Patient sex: M
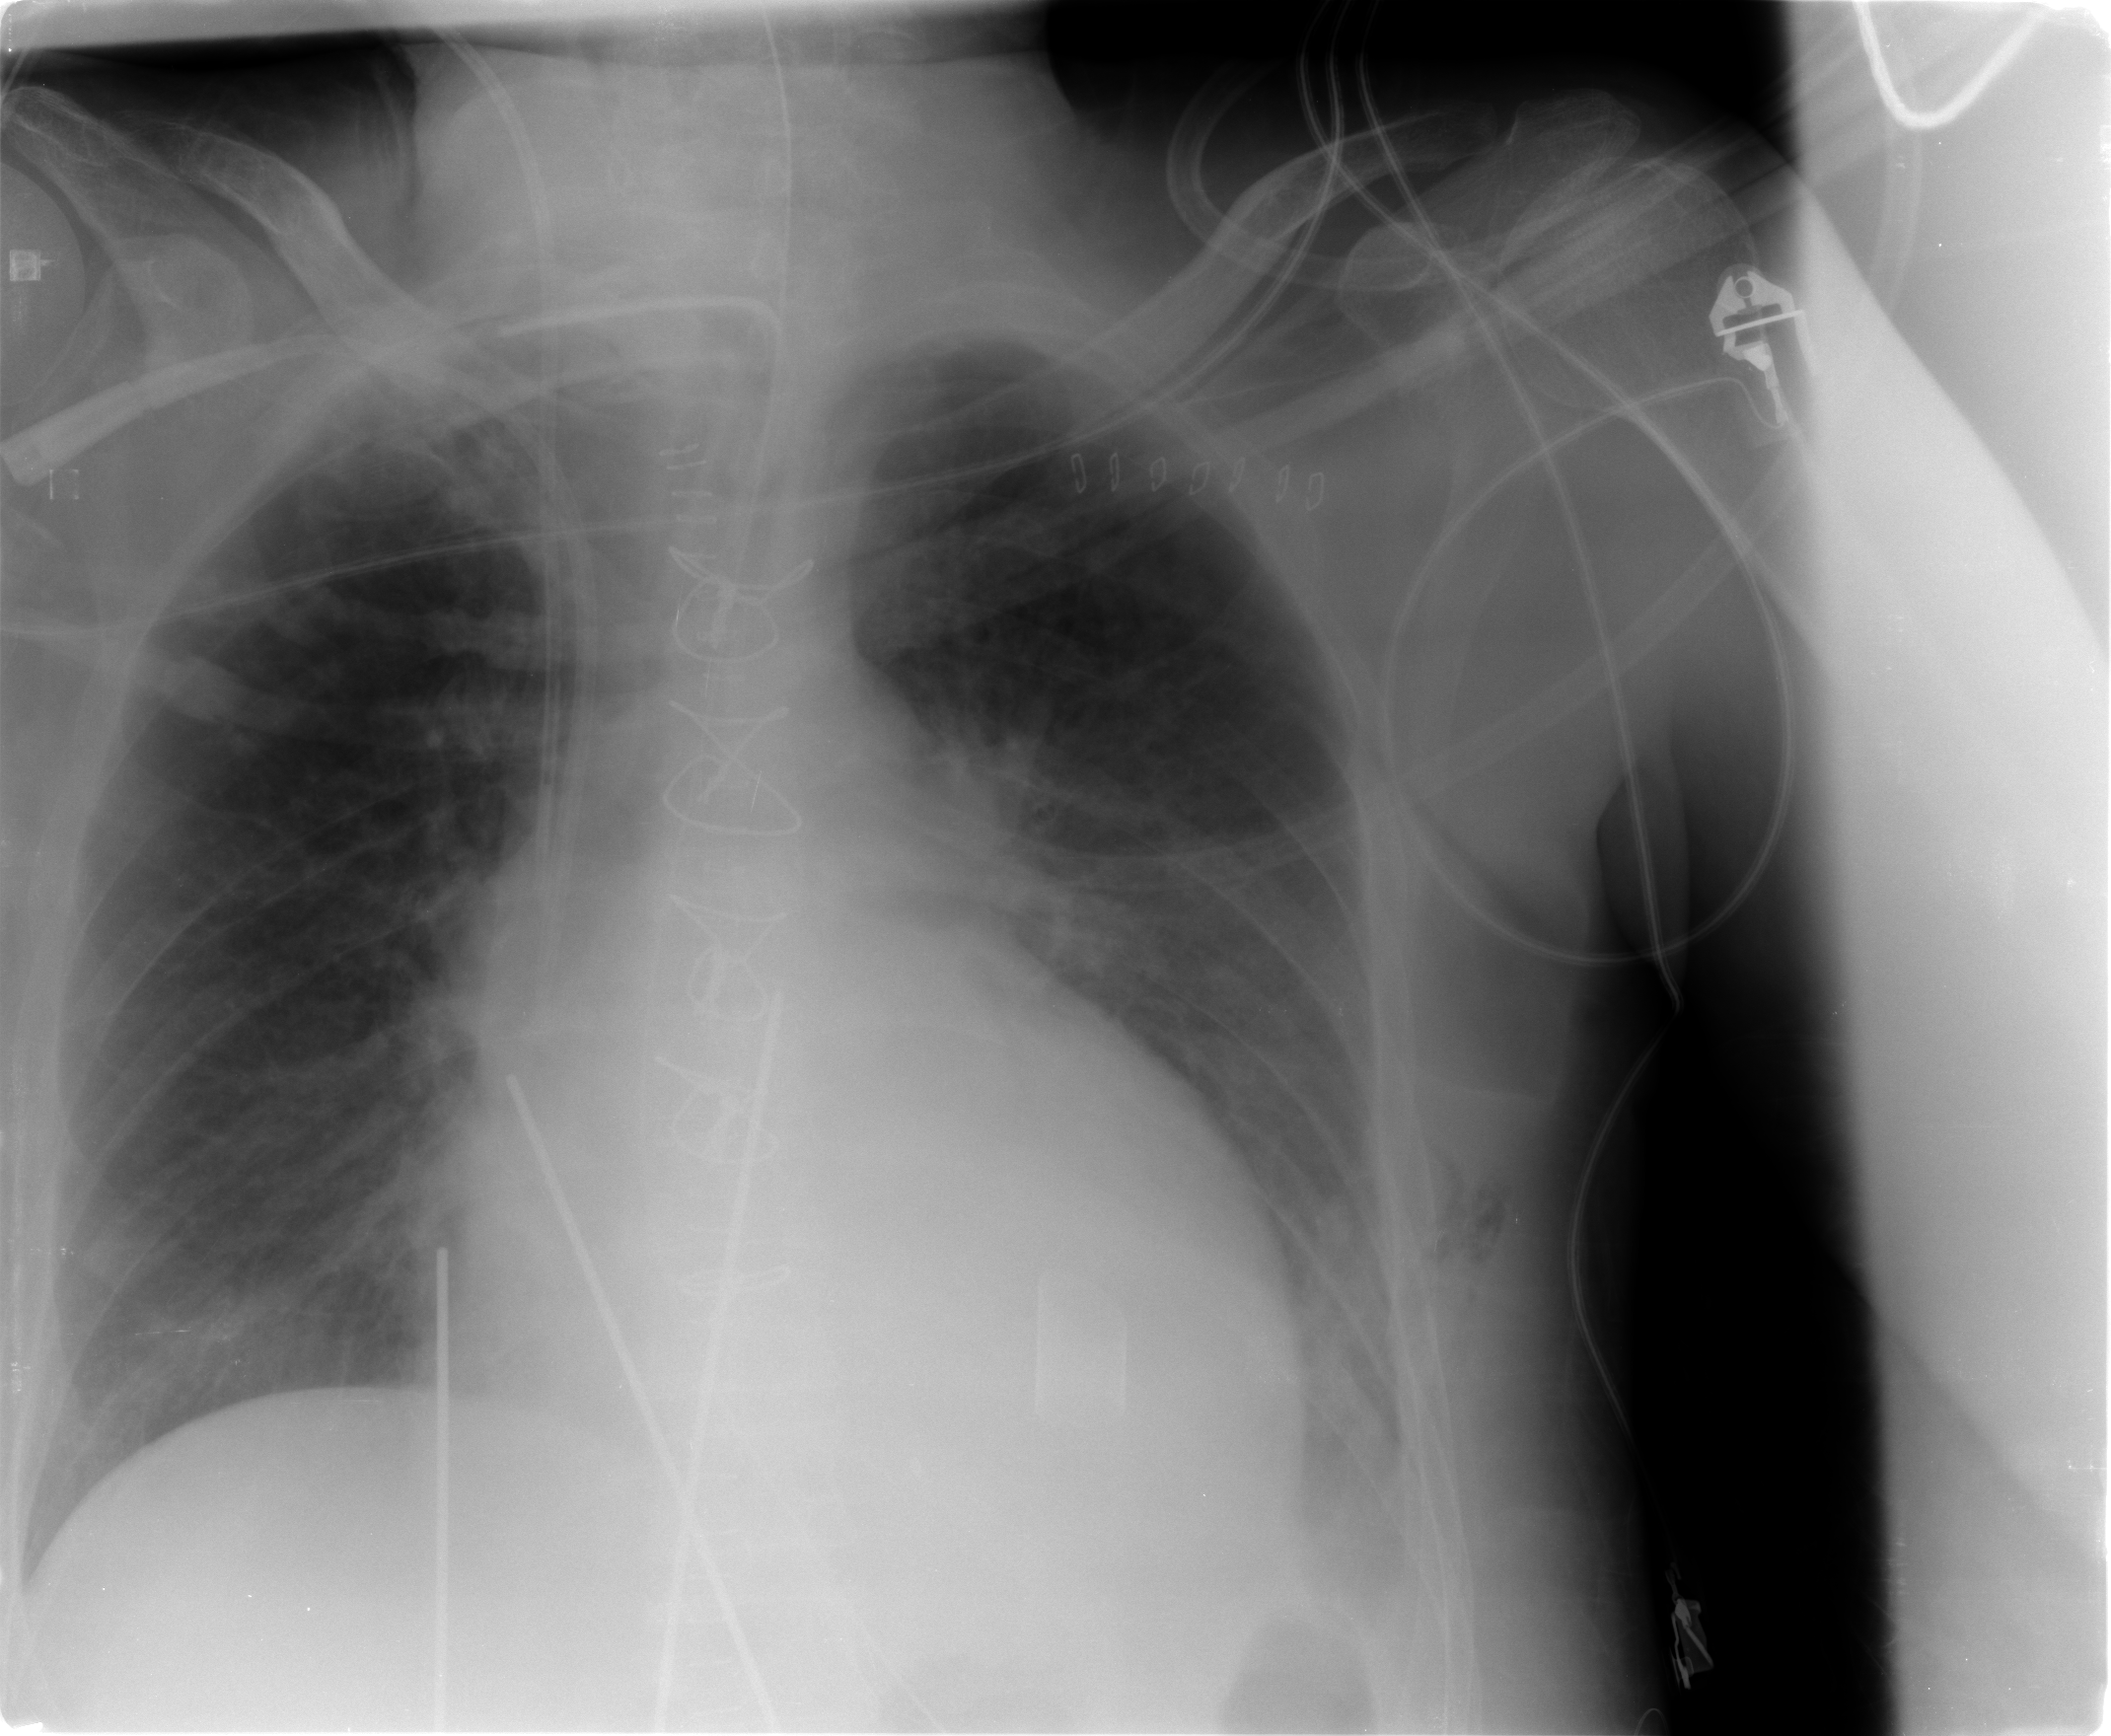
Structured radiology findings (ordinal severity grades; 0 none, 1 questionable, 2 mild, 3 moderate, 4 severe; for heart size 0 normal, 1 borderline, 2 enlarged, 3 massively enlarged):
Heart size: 2
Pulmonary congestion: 2
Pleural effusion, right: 0
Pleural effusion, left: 2
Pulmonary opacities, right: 0
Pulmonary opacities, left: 2
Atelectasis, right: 0
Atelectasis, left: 2